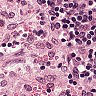
Metastatic tissue present: no